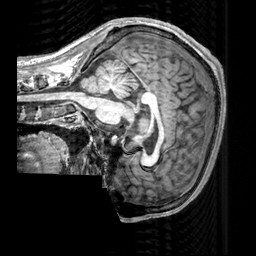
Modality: T1w
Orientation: sagittal
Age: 22
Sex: male
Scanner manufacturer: siemens
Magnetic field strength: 3 T
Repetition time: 2.3 s
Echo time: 0.00303 s